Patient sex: M
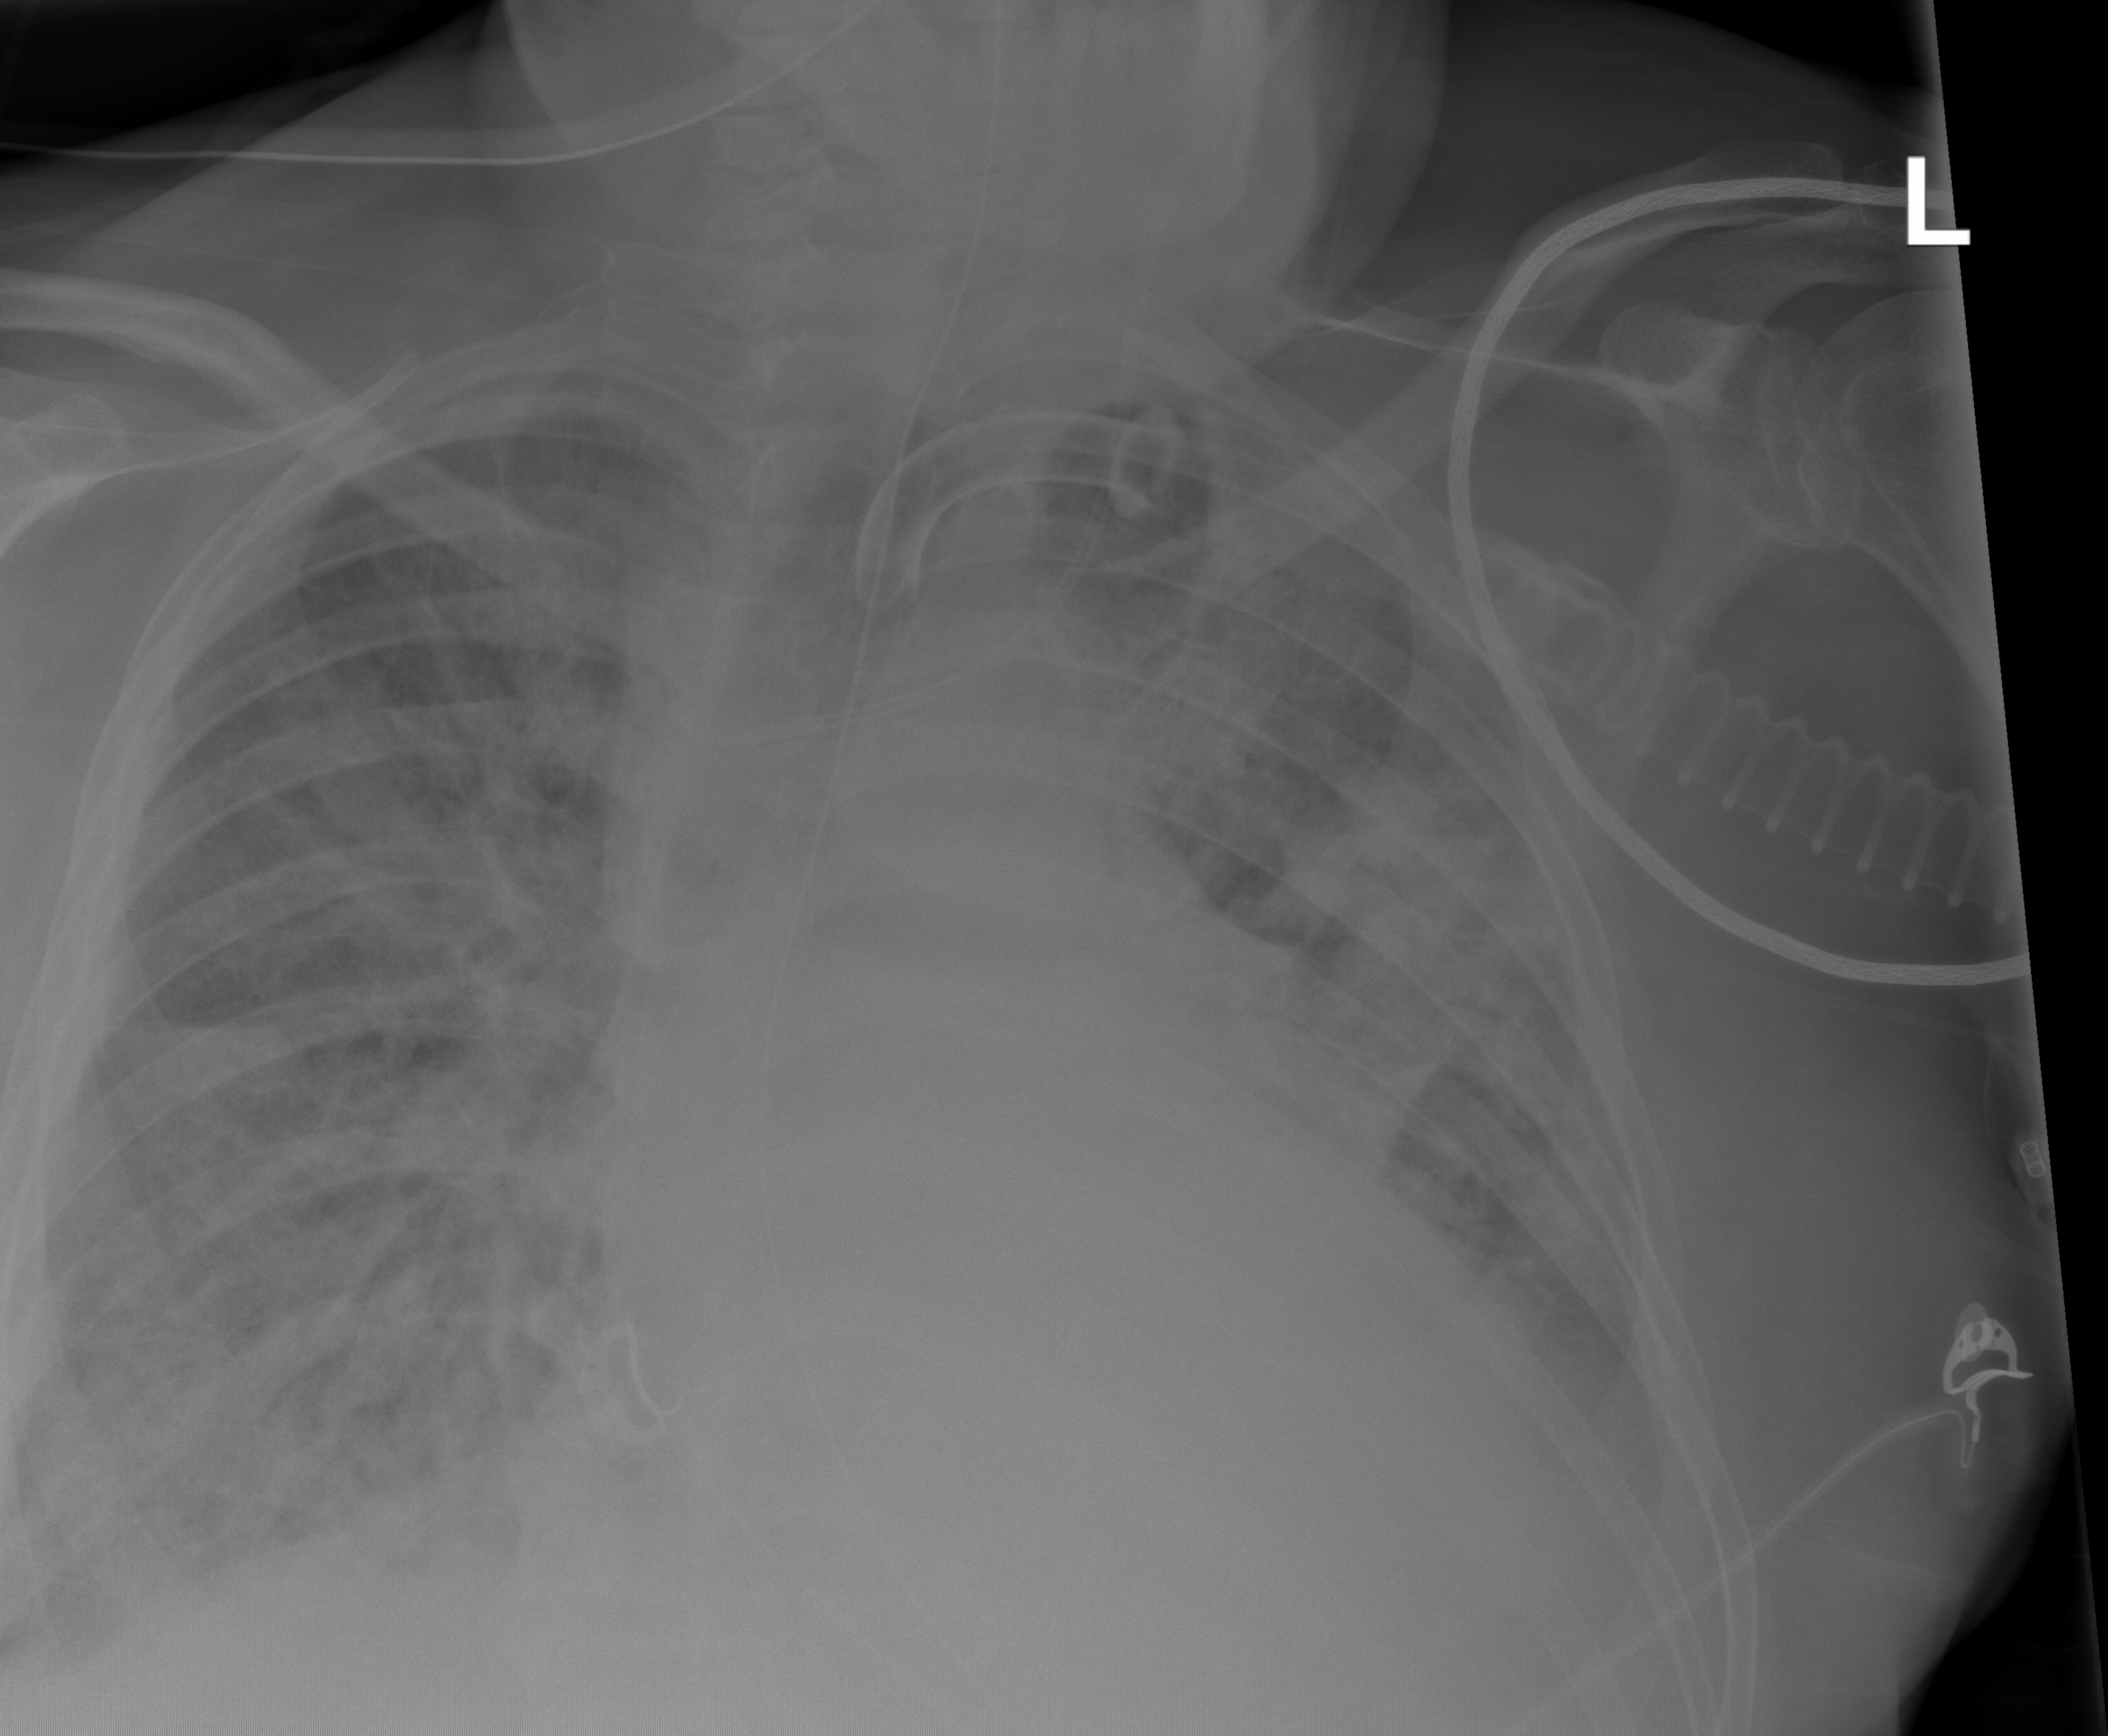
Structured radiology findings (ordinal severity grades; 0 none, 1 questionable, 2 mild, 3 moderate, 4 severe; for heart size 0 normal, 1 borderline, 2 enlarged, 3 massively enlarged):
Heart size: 2
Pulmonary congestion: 3
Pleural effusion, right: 2
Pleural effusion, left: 2
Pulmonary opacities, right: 3
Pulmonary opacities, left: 3
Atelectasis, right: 2
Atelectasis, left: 2